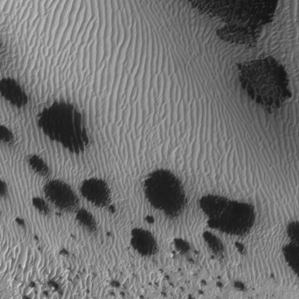
Label: frost